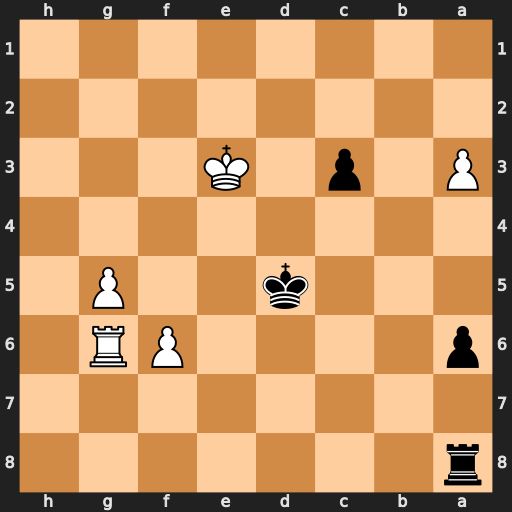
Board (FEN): r7/8/p4PR1/3k2P1/8/P1p1K3/8/8
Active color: b
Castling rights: -
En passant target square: -
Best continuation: Rc8 Rh6 c2